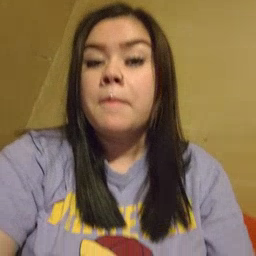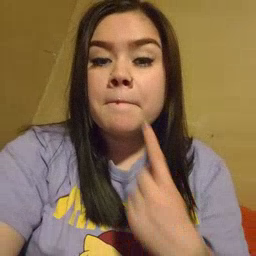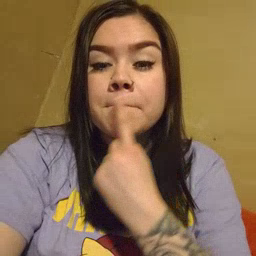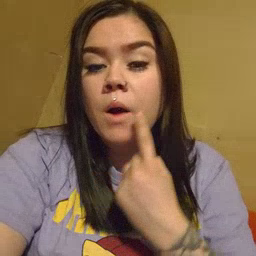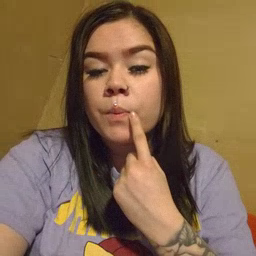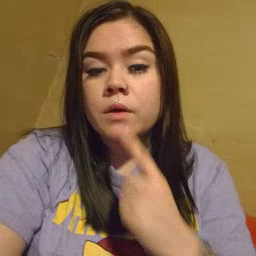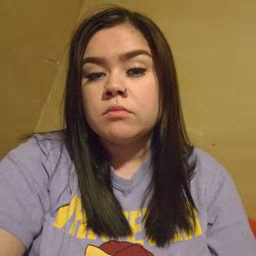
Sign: mouth